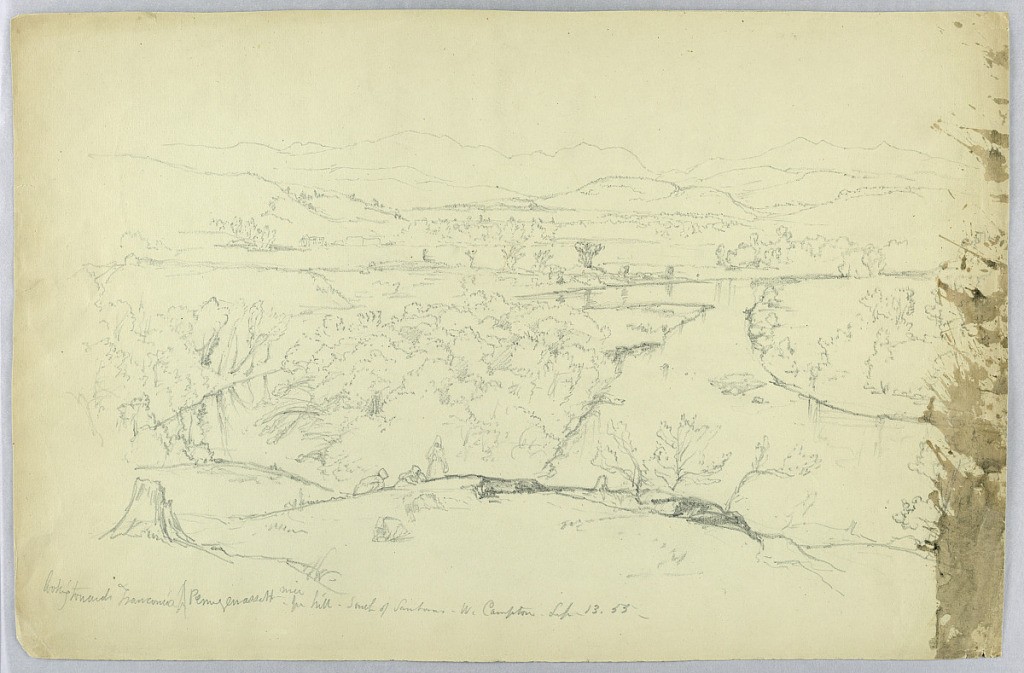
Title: Looking towards Franconia & Pemigewasset River from Hill South of Sanborn - W. Campton
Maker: Daniel Huntington, American, 1816–1906
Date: September 13, 1855
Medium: Graphite on pale green paper
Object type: Drawing
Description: Figures on ridge, foreground. Trees below, left and center; river below, right. Beyond, pasture, low hills and mountains in distance.